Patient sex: M
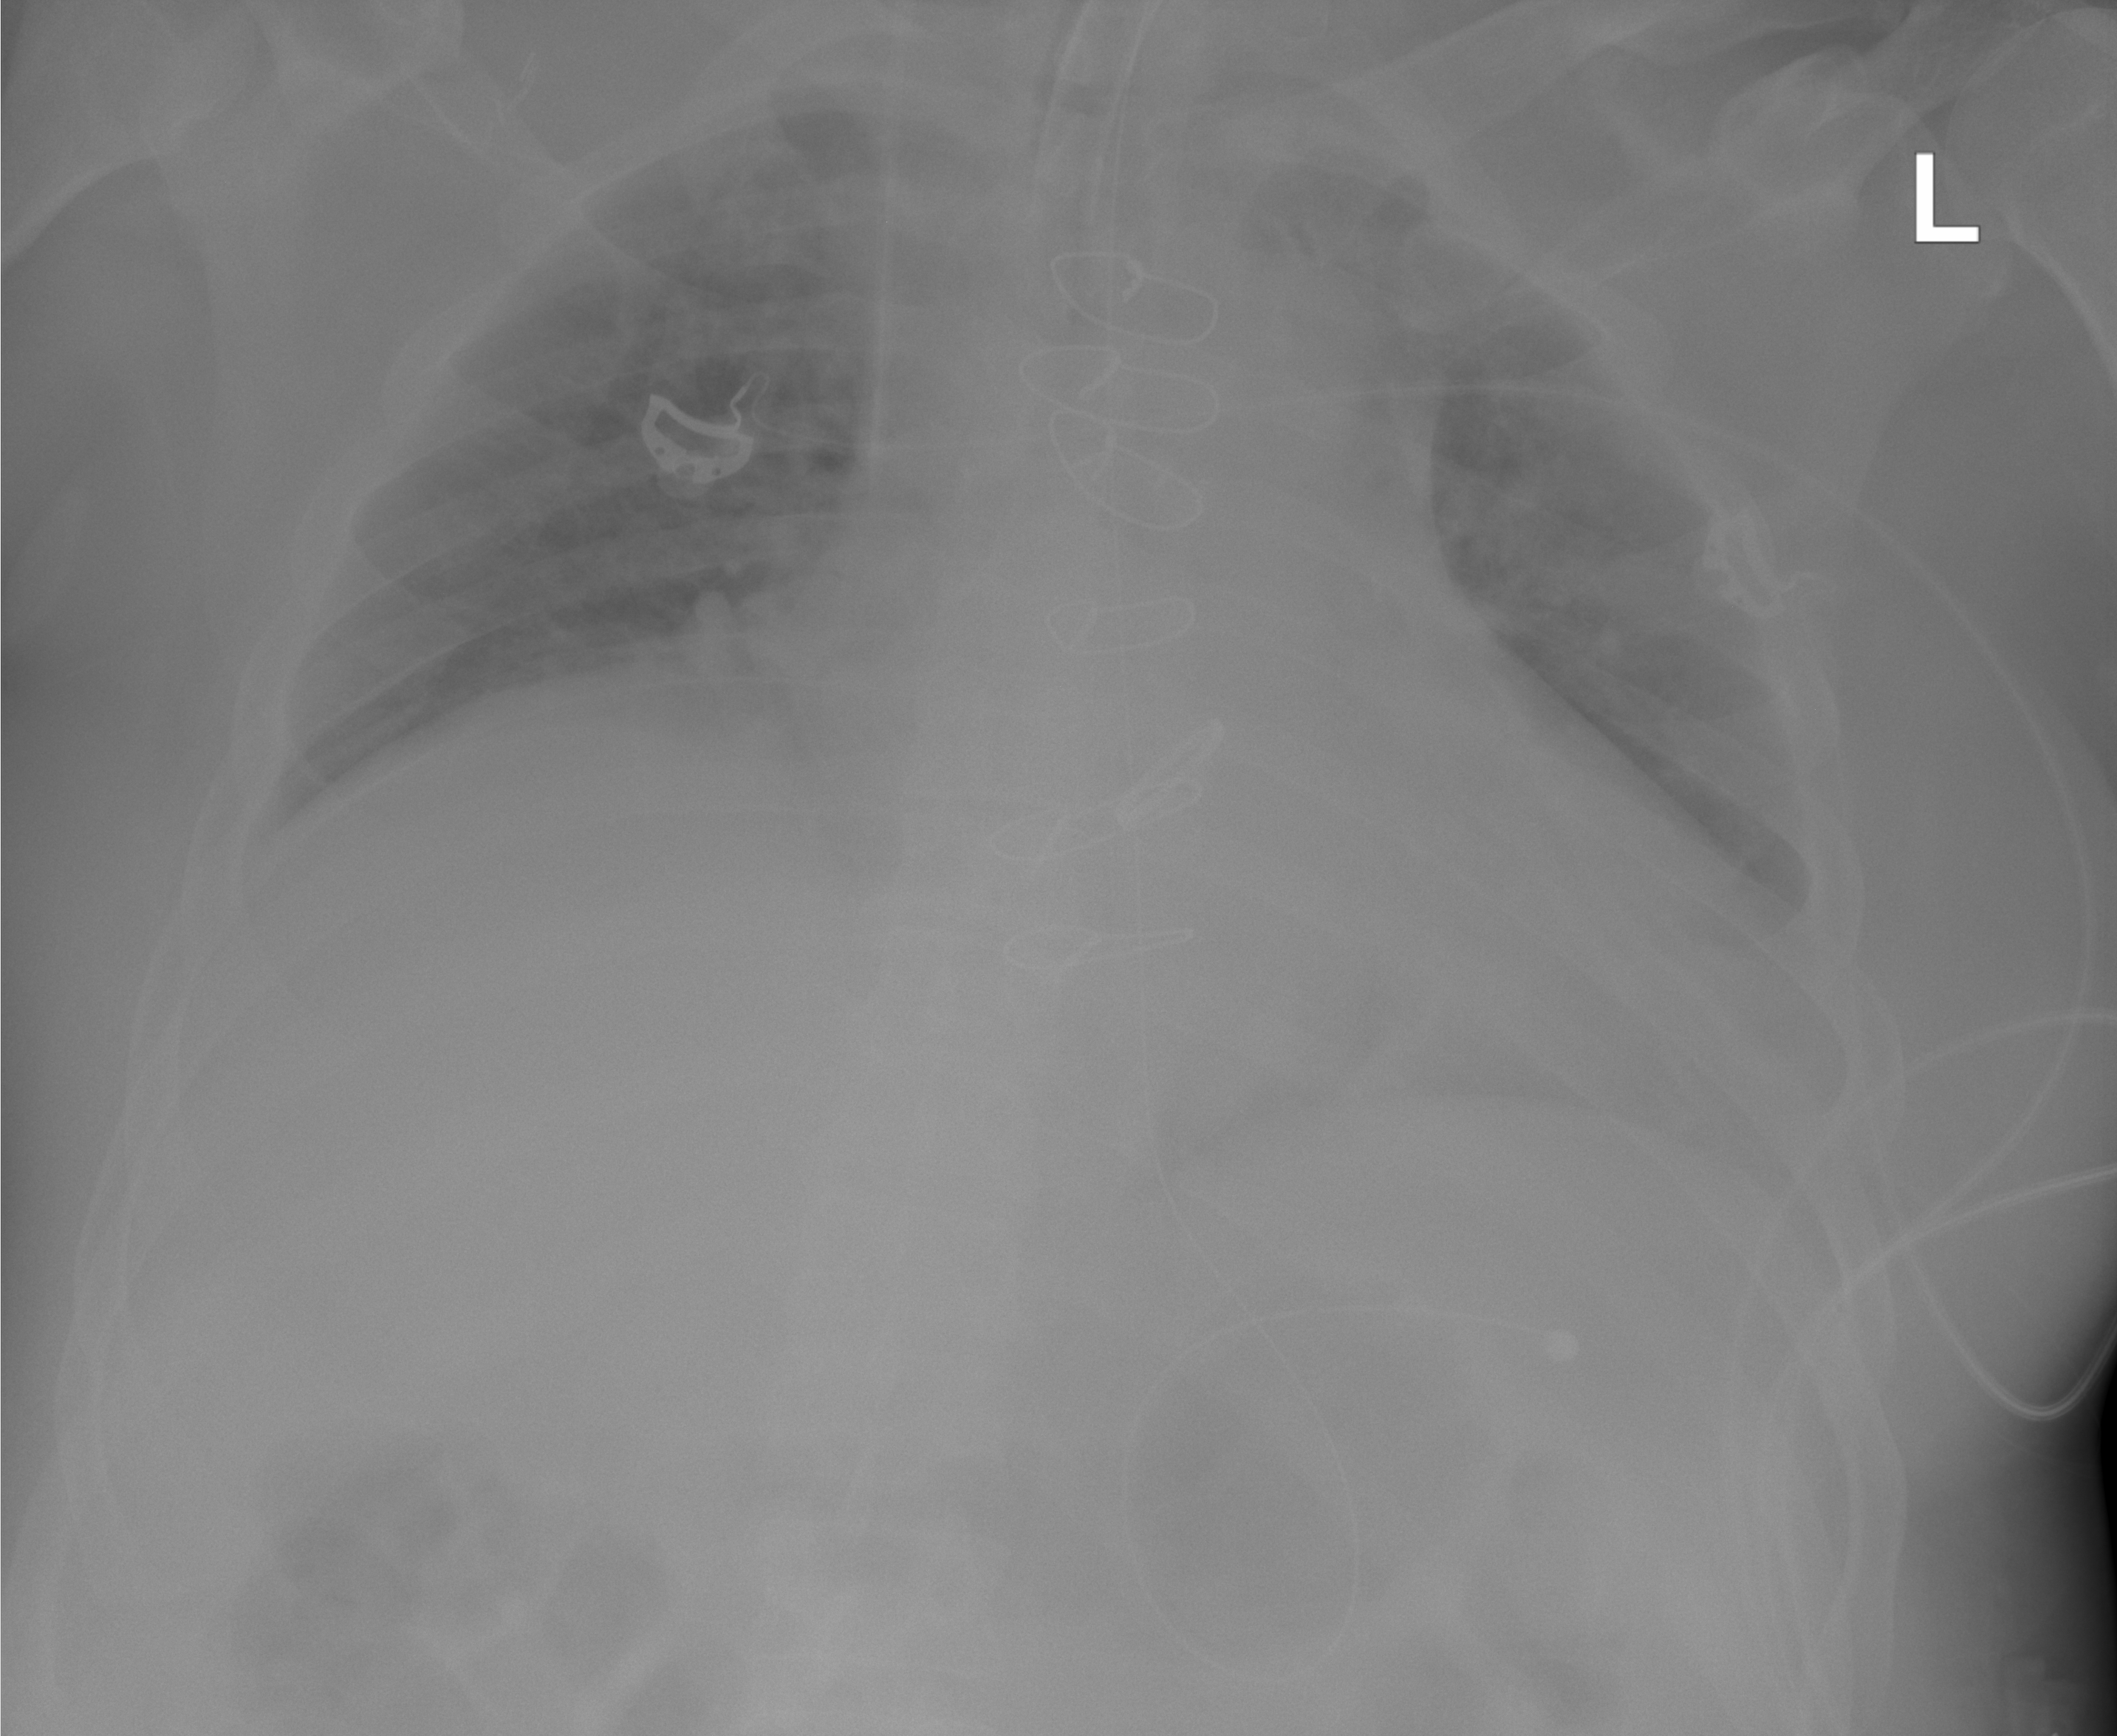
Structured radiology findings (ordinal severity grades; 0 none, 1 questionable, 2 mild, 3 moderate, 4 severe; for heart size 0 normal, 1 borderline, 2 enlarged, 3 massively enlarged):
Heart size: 2
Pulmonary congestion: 2
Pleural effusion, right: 1
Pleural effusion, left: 0
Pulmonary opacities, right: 1
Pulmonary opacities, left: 0
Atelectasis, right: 2
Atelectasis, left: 0